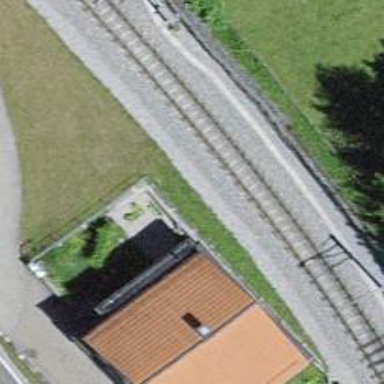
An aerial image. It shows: Narrow-gauge railway with single track. The railway is electrified with contact line.